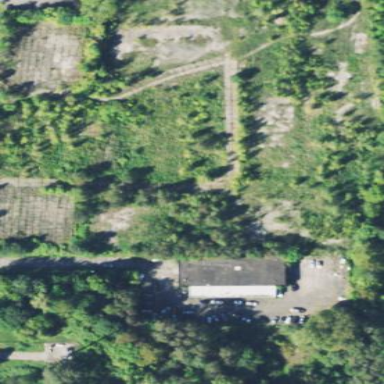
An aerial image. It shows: Brownfield site.